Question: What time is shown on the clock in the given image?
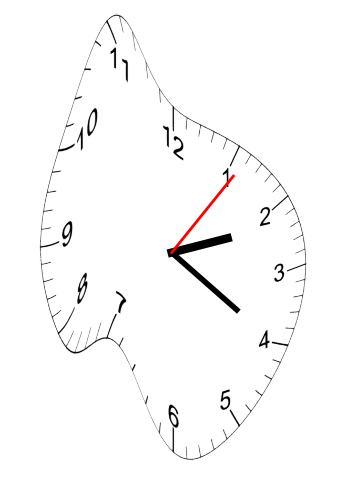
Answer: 02:20:06